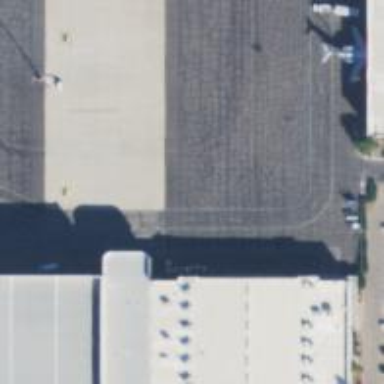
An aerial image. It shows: Image of taxiway at airport.